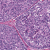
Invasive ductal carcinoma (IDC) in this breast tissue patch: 0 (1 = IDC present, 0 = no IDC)